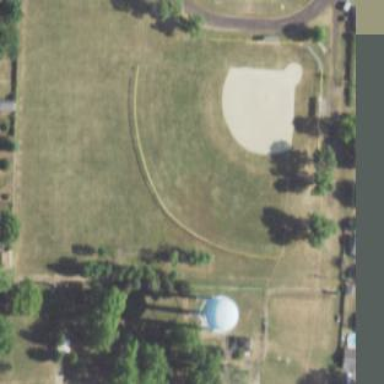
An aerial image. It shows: Baseball pitch for leisure land.